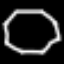
Label: octagon